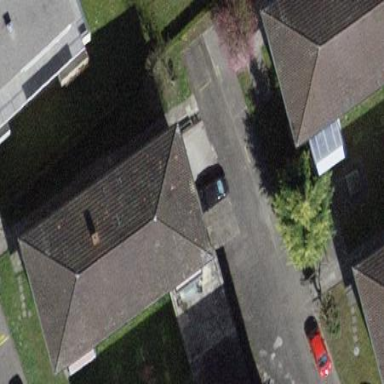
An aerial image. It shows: Building with tiled roof.